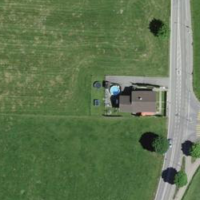
EUNIS habitat code: 52
Species observed at this site:
Centaurea scabiosa